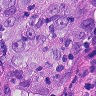
Metastatic tissue present: yes